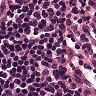
Metastatic tissue present: no